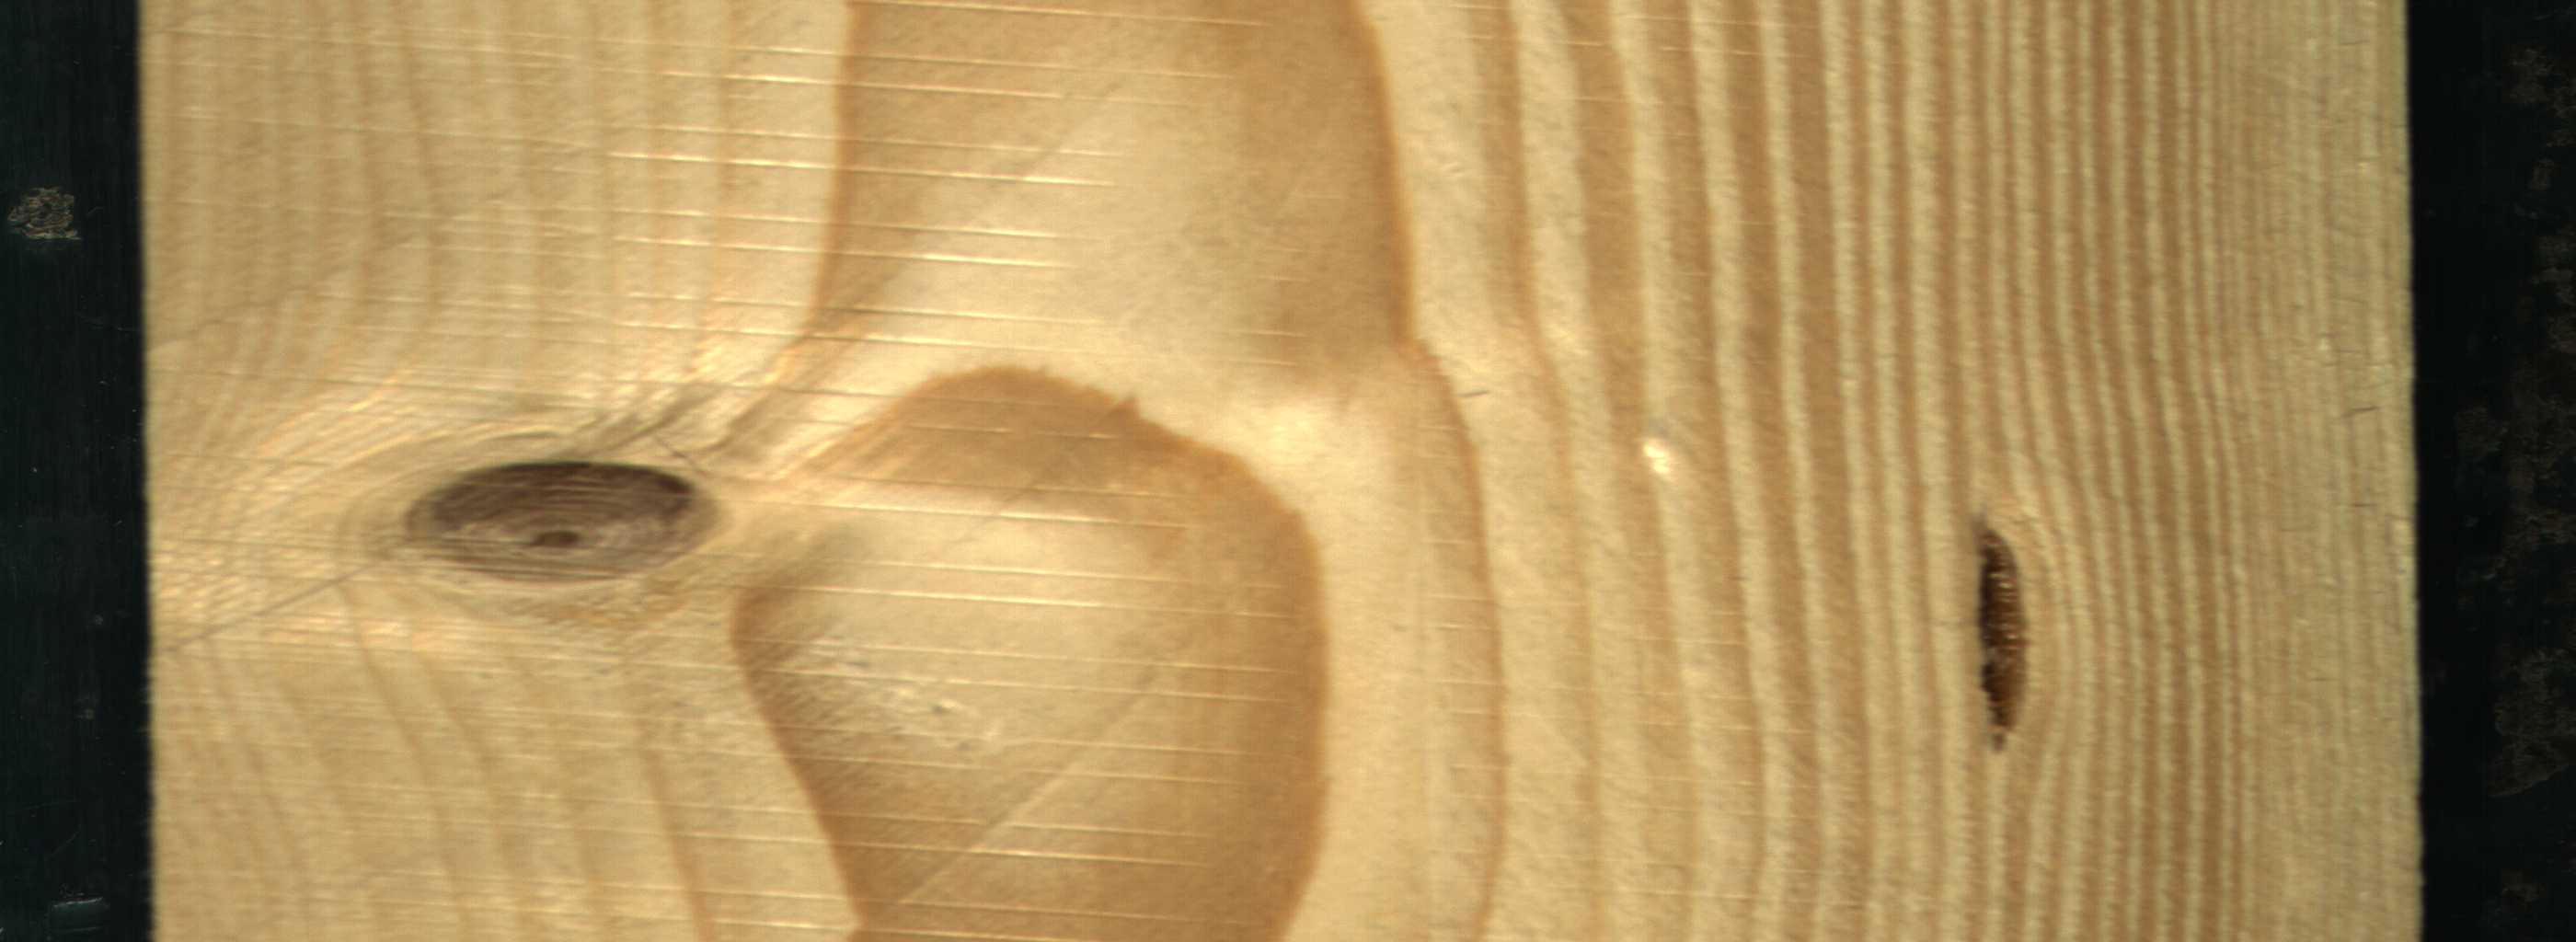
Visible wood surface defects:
resin
Live_Knot